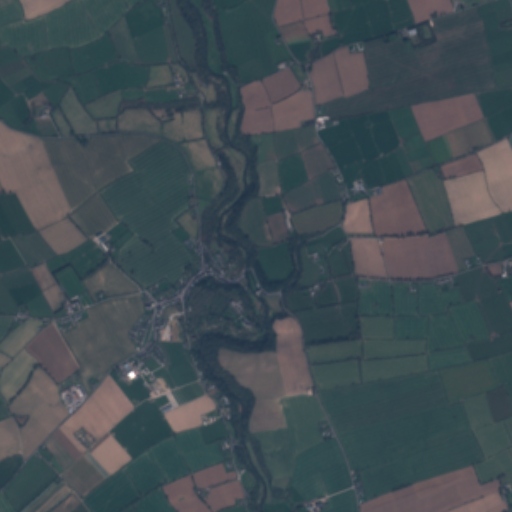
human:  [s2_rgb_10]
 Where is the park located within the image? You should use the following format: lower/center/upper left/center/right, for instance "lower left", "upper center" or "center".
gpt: The park is located in the center left of the image.
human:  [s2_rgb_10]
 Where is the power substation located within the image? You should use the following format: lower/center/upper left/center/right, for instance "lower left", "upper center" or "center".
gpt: The power substation is located in the lower right of the image.
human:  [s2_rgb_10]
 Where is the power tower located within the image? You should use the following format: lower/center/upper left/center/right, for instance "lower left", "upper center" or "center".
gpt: The power tower is located in the lower right of the image.
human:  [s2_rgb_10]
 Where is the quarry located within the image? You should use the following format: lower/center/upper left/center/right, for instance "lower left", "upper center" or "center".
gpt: There is no quarry in the image.